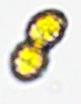
Label: Margalefidinium